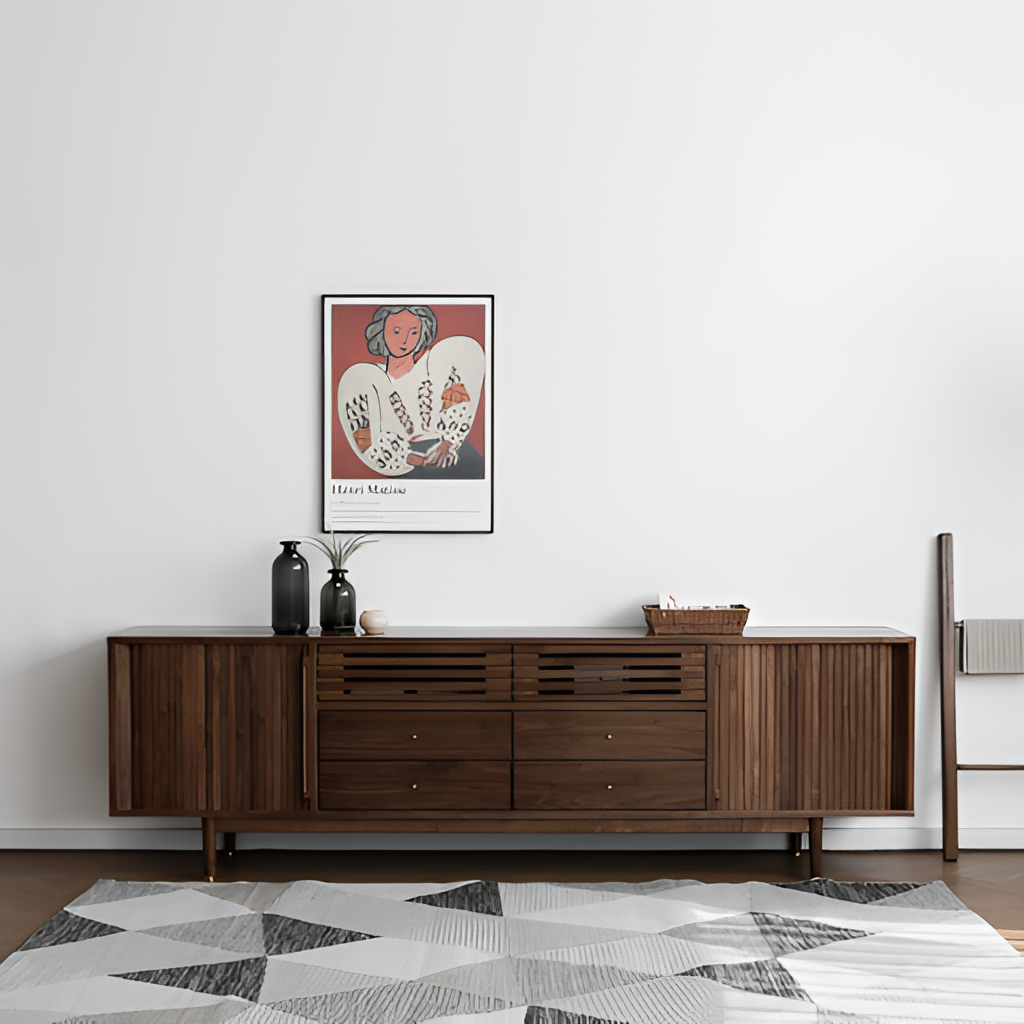
living room, brown wood sideboard, paint wallpaper, with solid pattern, brown wood flooring, with plank pattern, modern